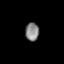
Tissue: prostate
Cell type: B cells
Senescence score: 0.8552
Nuclear area (px): 243
Mean DAPI intensity: 133.091